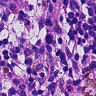
Metastatic tissue present: no